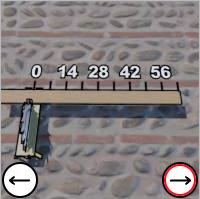
Task: length
Answer: 63
First scale value: 14.0